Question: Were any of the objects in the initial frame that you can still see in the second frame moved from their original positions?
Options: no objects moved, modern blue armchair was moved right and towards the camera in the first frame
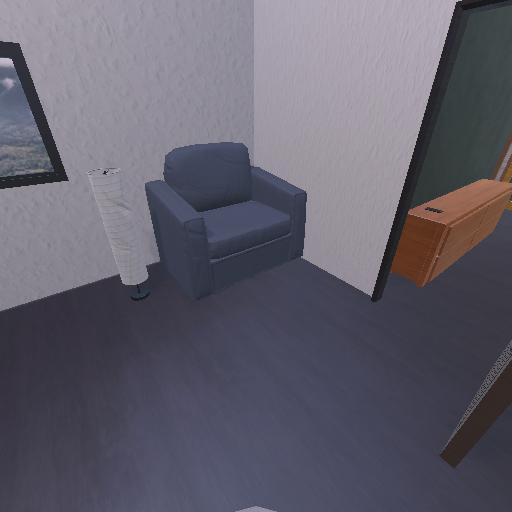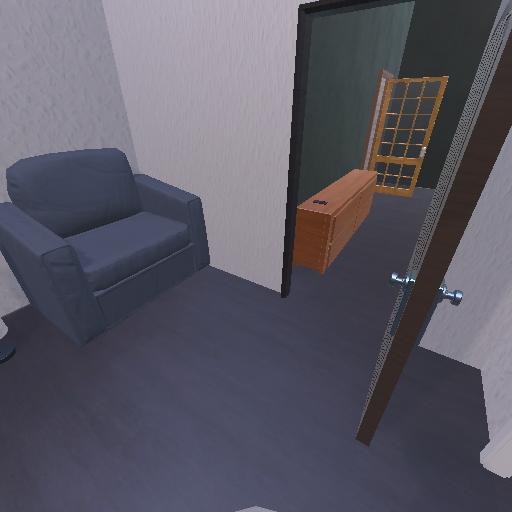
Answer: no objects moved